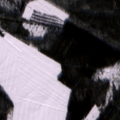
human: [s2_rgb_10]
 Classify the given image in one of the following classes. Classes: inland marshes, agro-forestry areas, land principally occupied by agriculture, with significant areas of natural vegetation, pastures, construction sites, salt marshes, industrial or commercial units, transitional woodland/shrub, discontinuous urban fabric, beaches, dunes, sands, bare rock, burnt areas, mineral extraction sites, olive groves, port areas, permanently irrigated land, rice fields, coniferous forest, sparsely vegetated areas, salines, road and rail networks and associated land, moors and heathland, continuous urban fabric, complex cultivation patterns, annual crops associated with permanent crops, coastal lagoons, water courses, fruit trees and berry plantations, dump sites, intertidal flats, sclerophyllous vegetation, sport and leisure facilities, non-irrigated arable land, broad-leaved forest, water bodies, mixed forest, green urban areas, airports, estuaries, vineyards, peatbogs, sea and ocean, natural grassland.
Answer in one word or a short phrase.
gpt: non-irrigated arable land, coniferous forest, mixed forest